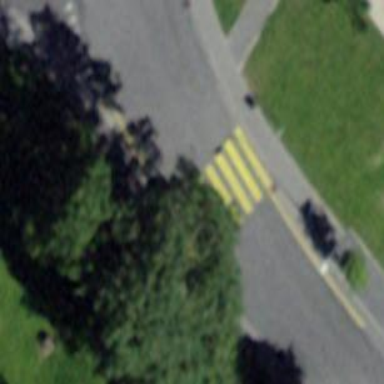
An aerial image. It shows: Marked zebra crossing on the road.